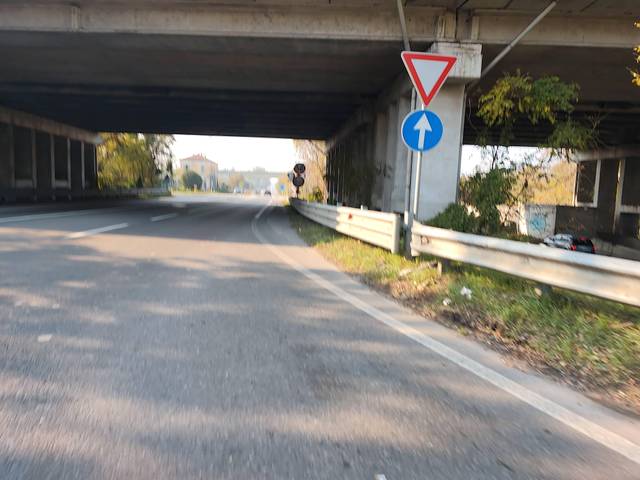
Region: Italy
Coordinates: 44.895, 8.842